Field crop: maize
Growth stage: 2
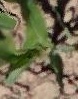
Species: maize